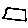
Label: square